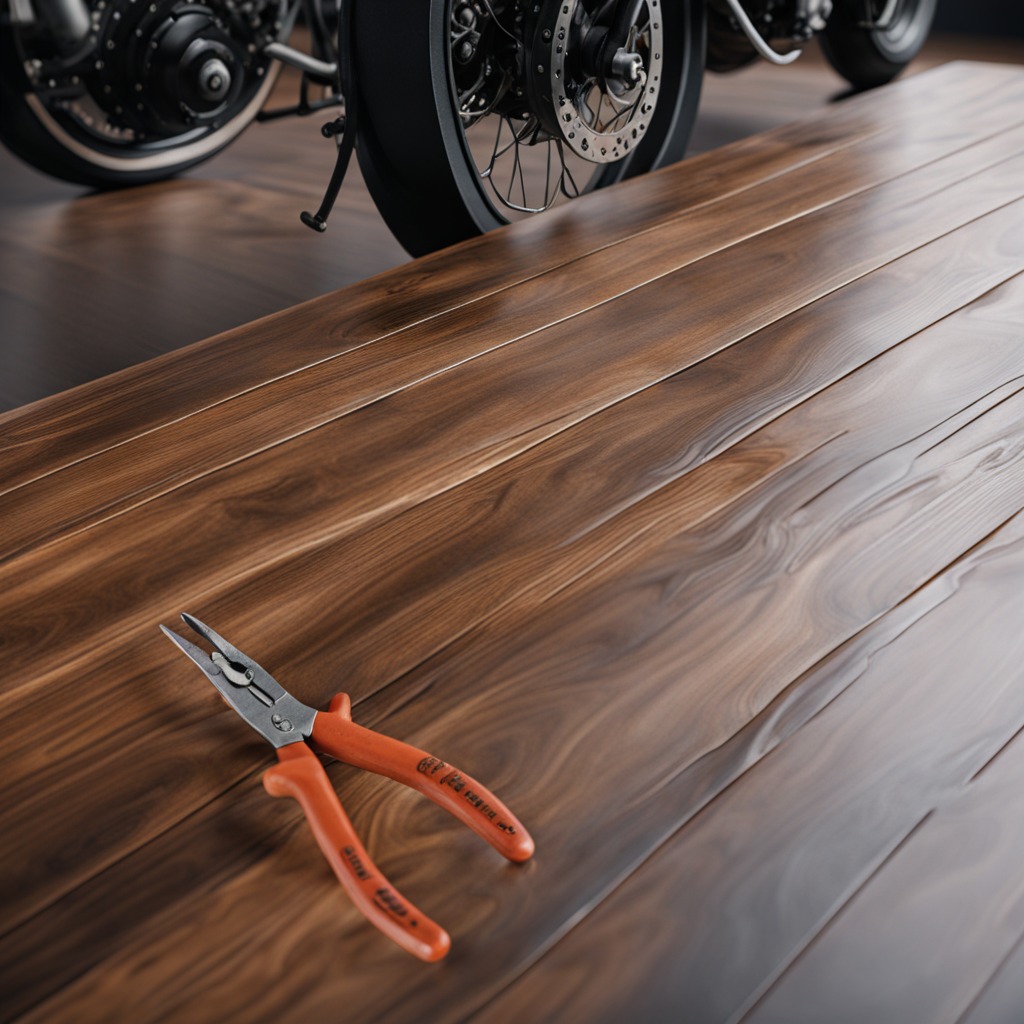
A plier is lying on the oil-spilled wooden table in a vintage motorcycle garage.